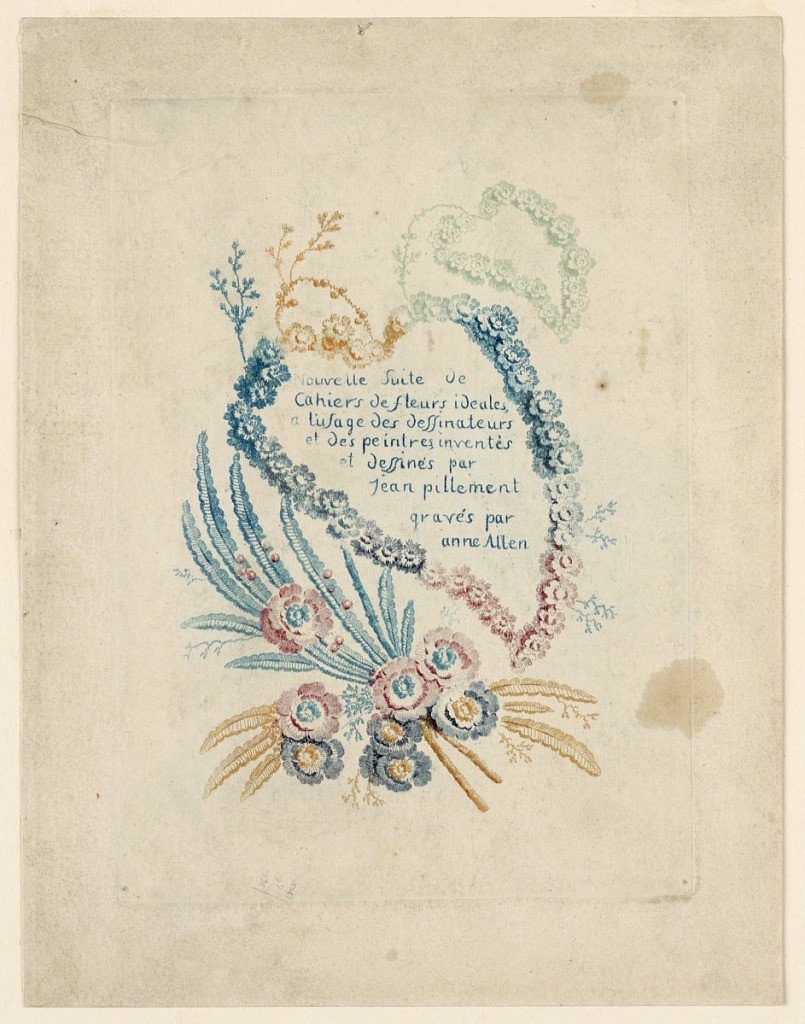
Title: Title page for "Nouvelle Suitte de Cahiers de fleurs iéales"
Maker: Jean-Baptiste Pillement, French, 1728–1808
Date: ca. 1760
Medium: Etching a la poupée and teal, orange, pink, purple, and aquamarine ink on paper
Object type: Print
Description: An enframement of flowers, heart-shaped, in colors, encloses eight lines of the title: "Nouvelle Suite de / Cahiers de fleurs ideales, / a l'usage des dessinateurs / et des peintres, inventés / et dessinés par / jean pillement / gravés par anne Allen"